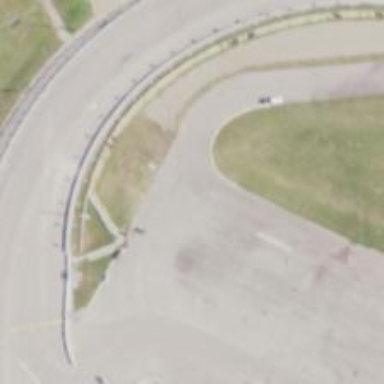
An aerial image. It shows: Asphalt raceway designed for motor sports.